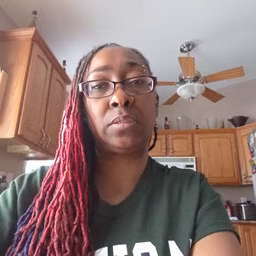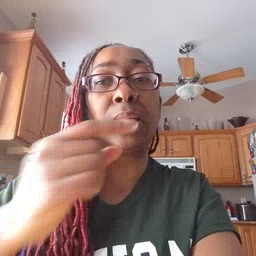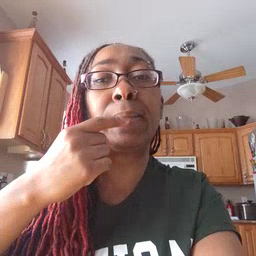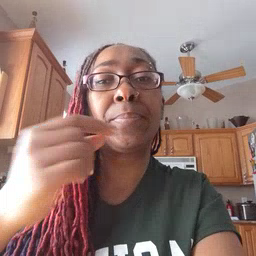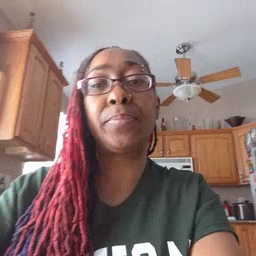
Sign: lips